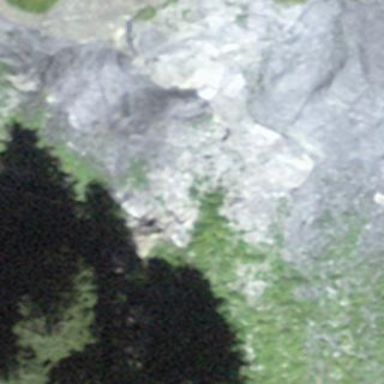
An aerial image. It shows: Landscape of bare rock.